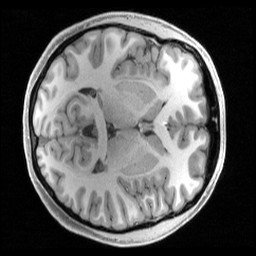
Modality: T1w
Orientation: axial
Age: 19
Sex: female
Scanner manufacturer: siemens
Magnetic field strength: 3 T
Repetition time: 2.4 s
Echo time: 0.00231 s